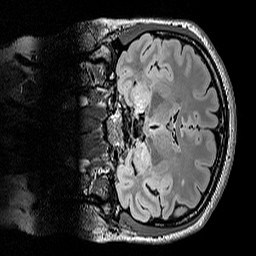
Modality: FLAIR
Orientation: coronal
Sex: female
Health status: ill
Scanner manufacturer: siemens
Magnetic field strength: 3 T
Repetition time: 5 s
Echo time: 0.388 s